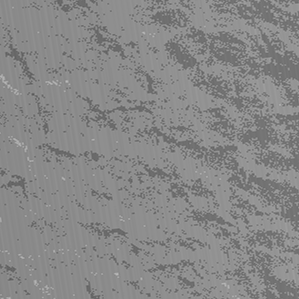
Label: frost